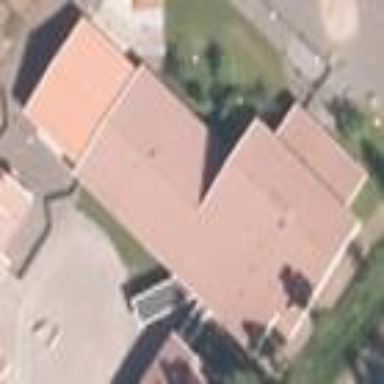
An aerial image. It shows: Kindergarten building.